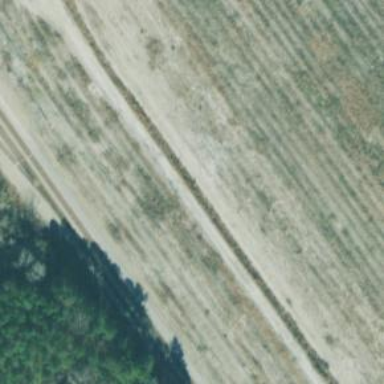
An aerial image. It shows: Abandoned railway yard.